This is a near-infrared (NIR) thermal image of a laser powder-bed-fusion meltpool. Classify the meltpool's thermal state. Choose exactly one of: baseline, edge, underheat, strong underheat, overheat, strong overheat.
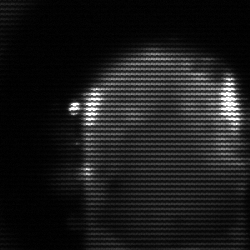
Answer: baseline